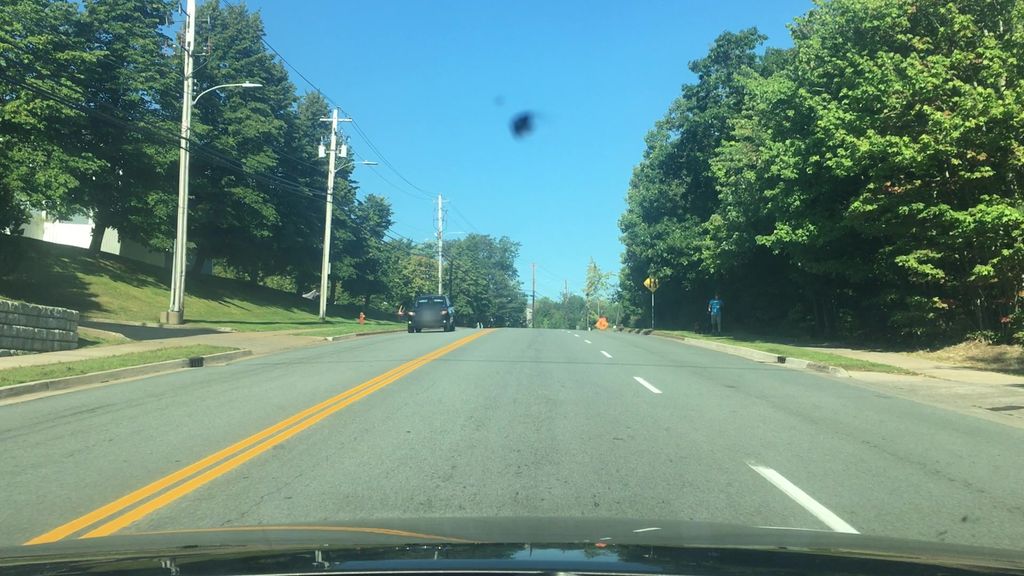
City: halifax